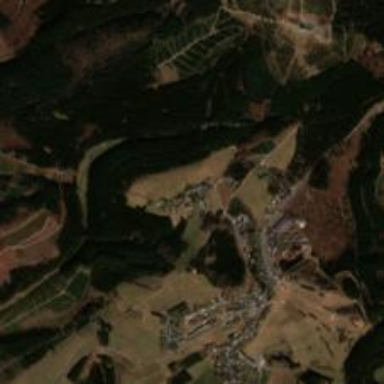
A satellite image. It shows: Small hamlet.